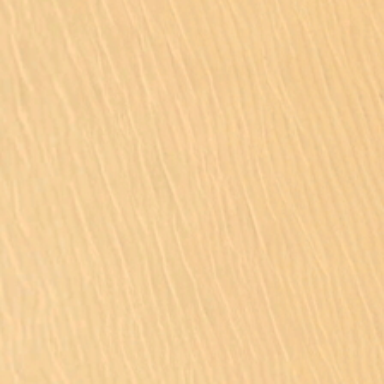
This is a vast and boundless desert .